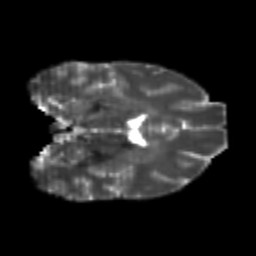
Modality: T2w
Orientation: coronal
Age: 24
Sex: female
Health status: healthy
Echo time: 0.074 s